Question: I am using Twitter bootstap and wish to remove the upward arrow on the dropdown-menu whis is in my nav. I cannot find a reference in the bootstrap.css.

'''
.navbar .dropdown-menu:after {
content: '';
display: inline-block;
border-left: 6px solid transparent;
border-right: 6px solid transparent;
border-bottom: 6px solid #000; /* change color here, modified for a black arrow */
position: absolute;
top: -6px;
left: 10px;
}
'''
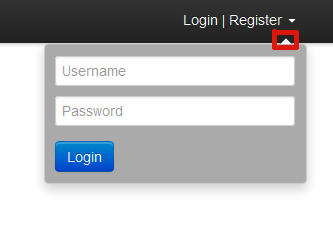
Answer: I would not recommend you to edit the 'bootstrap.css' file. You can overwrite the styling in your custom stylesheet to hide the arrow for that component like this:
'''
.dropdown-menu:after {
border: none !important;
content: "" !important;
}
'''
With this method you can even do the overwriting for a specific dropdown only. For example, if your dropdown was a child of an element with the id 'my_dropdown', you could do:
'''
#my_dropdown .dropdown-menu:after {
border: none !important;
content: "" !important;
}
'''
This would allow you to have an arrow for other dropdowns, while hiding it for this specific dropdown.